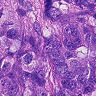
Metastatic tissue present: yes